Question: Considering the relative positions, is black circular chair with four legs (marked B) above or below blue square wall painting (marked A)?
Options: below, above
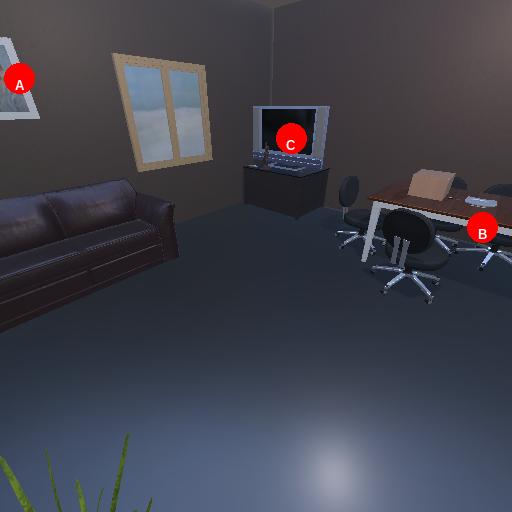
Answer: below